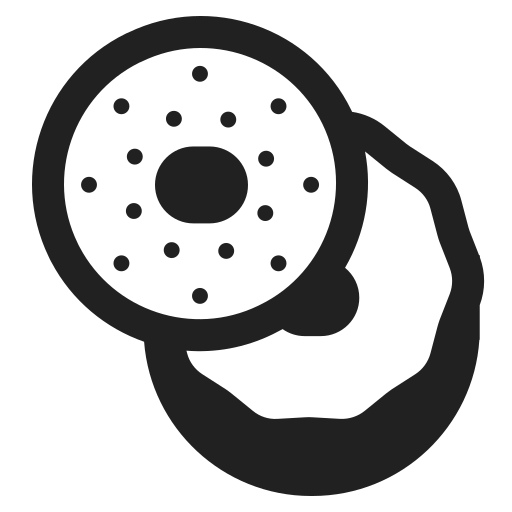
bagel high contrast